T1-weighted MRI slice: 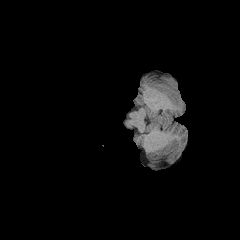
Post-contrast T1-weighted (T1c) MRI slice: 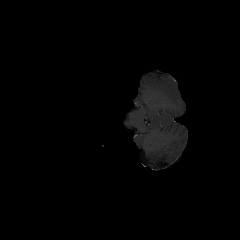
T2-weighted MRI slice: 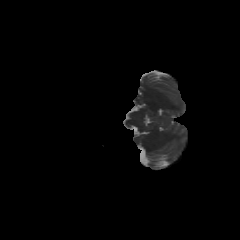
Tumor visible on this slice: no